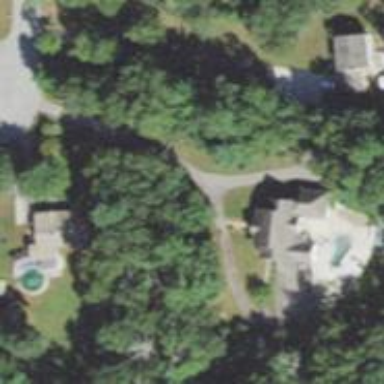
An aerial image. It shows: Residential driveway.